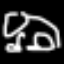
Label: frog